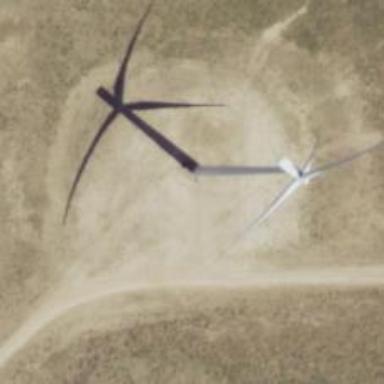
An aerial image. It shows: Wind turbine generator that utilizes wind as its source for generating electricity. It is of the horizontal axis type.